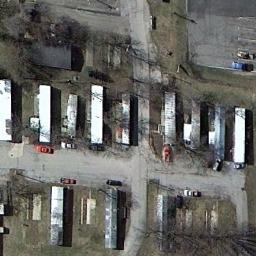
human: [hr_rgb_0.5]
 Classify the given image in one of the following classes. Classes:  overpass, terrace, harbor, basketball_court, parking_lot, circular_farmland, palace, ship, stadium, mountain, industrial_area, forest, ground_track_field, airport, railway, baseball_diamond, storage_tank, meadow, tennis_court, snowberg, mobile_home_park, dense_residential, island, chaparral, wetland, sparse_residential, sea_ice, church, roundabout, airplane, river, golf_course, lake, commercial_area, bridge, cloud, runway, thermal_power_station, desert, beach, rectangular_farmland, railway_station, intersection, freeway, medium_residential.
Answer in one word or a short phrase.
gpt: mobile_home_park